Question: I'm pretty new to firebase on JavaScript so it's most likely a silly and possibly a duplicate question but I'm having trouble trying to get these two children from each "Task". I tried getting access of the task's properties with ["Task"] and ["Status"] but it's showing undefined for me.

'''
var members = projectRef.child("Data").child("Members").orderByKey().startAt(firebase.auth().currentUser.uid).once('value').then(function(snapshot) // Gets all members with their data
{
var data = [];
var taskArray = [];
snapshot.forEach(function(childSnapshot) // Goes to each member
{
var childData = childSnapshot.val(); // Gets all of the member's children as an object from the childSnapshot
var childTasks = childData.Tasks;
if(childTasks)
{
console.log(childTasks);
for (task in childTasks)
{
console.log(task);
console.log(task["Status"]);
console.log(task["Task"]);
}
}
data.push(childData);
});
return data;
});
'''
Results for childTasks
'''
{
'-ME2IdeYYwHqWJ82ynob': { Status: 'Not completed', Task: 'flsdjlfksdjflksd' },
'-ME5YHsoMVxX5sTq5RVA': { Status: 'Not completed', Task: 'lfjsdlkfjslkdfjlksf' },
'-ME5YKh30-rs_Fq2QhBU': { Status: 'Not completed', Task: 'sflksdjfsklfjdksljsdlf' }
}
'''
Results for the task, task["Status"], and task["Task"]
'''
-ME2IdeYYwHqWJ82ynob
undefined
undefined
-ME5YHsoMVxX5sTq5RVA
undefined
undefined
-ME5YKh30-rs_Fq2QhBU
undefined
undefined
'''
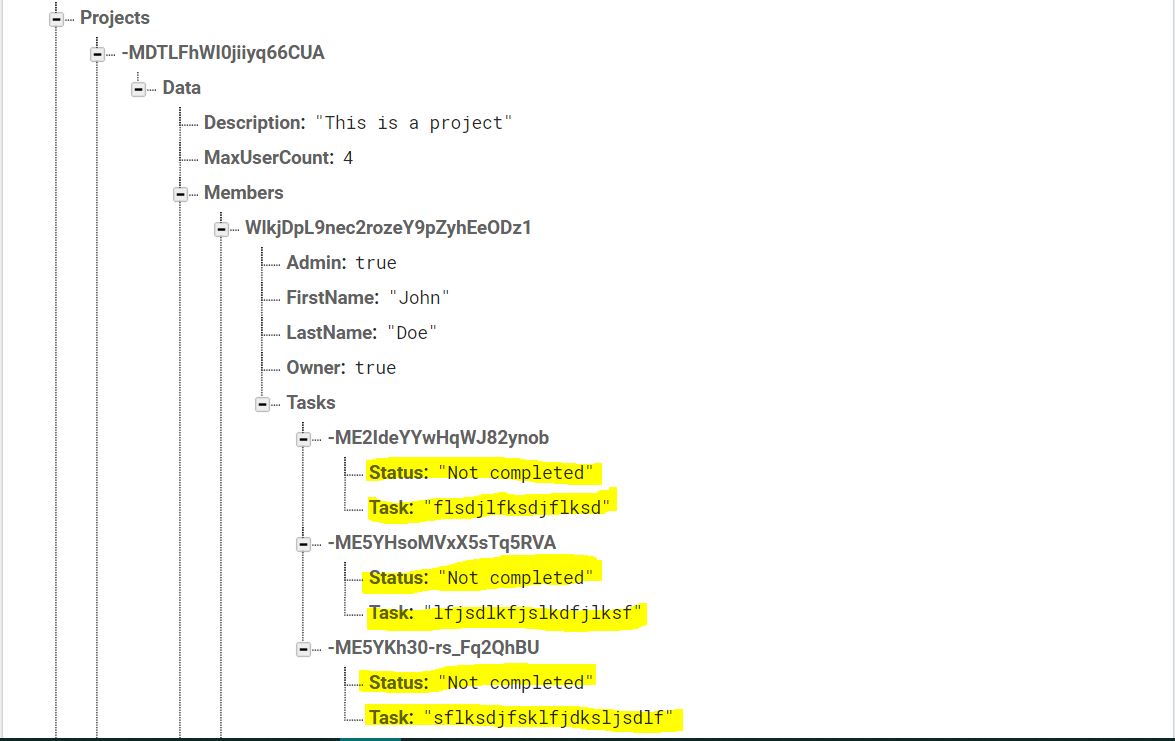
Answer: It looks like you're missing a 'forEach' over the lowest level repeated node type.
'''
projectRef.child("Data").child("Members").orderByKey().startAt(firebase.auth().currentUser.uid).once('value').then(function(snapshot) {
snapshot.forEach(function(memberSnapshot) {
var tasksSnapshot = memberSnapshot.child("Tasks");
tasksSnapshot.forEach(function(taskSnapshot) {
console.log(taskSnapshot.val());
console.log(taskSnapshot.child("Status").val());
})
});
});
'''
Things I changed that I'd highly recommend:
- 'val()'-
---
In general though, it seems you initial query can be replaced by a direct lookup, since it seems you want to look up the member by their UID and it's unique. By looking up the user (and their 'Tasks' node( directly, you can remove another 'forEach' loop, making the code even easier to read:
'''
var memberRef =
projectRef.child("Data").child("Members").child(firebase.auth().currentUser.uid);
memberRef.once('value').then(function(memberSnapshot) {
var tasksSnapshot = memberSnapshot.child("Tasks");
tasksSnapshot.forEach(function(taskSnapshot) {
console.log(taskSnapshot.val());
console.log(taskSnapshot.child("Status").val());
})
});
'''
And since you only use the 'Tasks' child node, you can simplify this even further to:
'''
var memberRef =
projectRef.child("Data").child("Members").child(firebase.auth().currentUser.uid);
var tasksRef = memberRef.child("Tasks");
tasksRef.once('value').then(function(tasksSnapshot) {
tasksSnapshot.forEach(function(taskSnapshot) {
console.log(taskSnapshot.val());
console.log(taskSnapshot.child("Status").val());
})
});
'''